Question: I want to create an user interface similar to the following image. I have no idea to align the buttons to the screen. I am wondering whether I am supposed to create fragments.

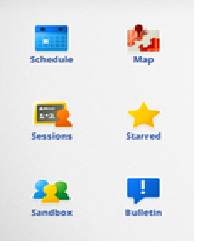
Answer: Try this!
'''
<?xml version="1.0" encoding="utf-8"?>
<RelativeLayout xmlns:android="http://schemas.android.com/apk/res/android"
android:layout_width="match_parent"
android:layout_height="match_parent" >
<LinearLayout
android:layout_width="match_parent"
android:layout_height="match_parent"
android:layout_alignParentLeft="true"
android:layout_alignParentTop="true"
android:orientation="horizontal" >
<LinearLayout
android:layout_width="wrap_content"
android:layout_height="match_parent"
android:layout_weight="0.47" >
<LinearLayout
android:layout_width="match_parent"
android:layout_height="match_parent"
android:orientation="vertical" >
<Button
android:id="@+id/button1"
android:layout_width="wrap_content"
android:layout_height="wrap_content"
android:text="Button" />
<Button
android:id="@+id/button6"
android:layout_width="wrap_content"
android:layout_height="wrap_content"
android:text="Button" />
<Button
android:id="@+id/button7"
android:layout_width="wrap_content"
android:layout_height="wrap_content"
android:text="Button" />
<Button
android:id="@+id/button8"
android:layout_width="wrap_content"
android:layout_height="wrap_content"
android:text="Button" />
</LinearLayout>
</LinearLayout>
<LinearLayout
android:layout_width="wrap_content"
android:layout_height="match_parent"
android:layout_weight="0.47" >
<LinearLayout
android:layout_width="match_parent"
android:layout_height="match_parent"
android:orientation="vertical" >
<Button
android:id="@+id/button2"
android:layout_width="wrap_content"
android:layout_height="wrap_content"
android:text="Button" />
<Button
android:id="@+id/button3"
android:layout_width="wrap_content"
android:layout_height="wrap_content"
android:text="Button" />
<Button
android:id="@+id/button4"
android:layout_width="wrap_content"
android:layout_height="wrap_content"
android:text="Button" />
<Button
android:id="@+id/button5"
android:layout_width="wrap_content"
android:layout_height="wrap_content"
android:text="Button" />
</LinearLayout>
</LinearLayout>
</LinearLayout>
</RelativeLayout>
'''
You can adjust margin and padding according to your requirement.